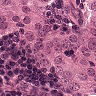
Metastatic tissue present: yes